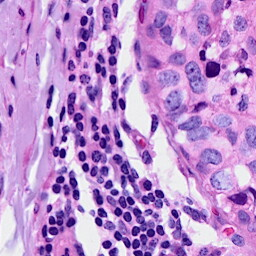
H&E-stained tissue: Breast